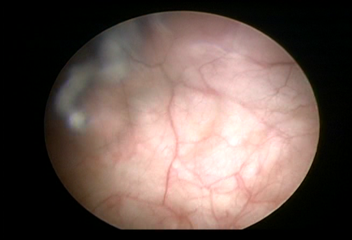
Modality: WLC
Class: Normal mucosa
Bladder cancer association: No